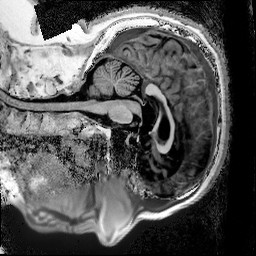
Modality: T1w
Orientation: sagittal
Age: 69
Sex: male
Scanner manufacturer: siemens
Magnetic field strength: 3 T
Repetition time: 5 s
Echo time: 0.00298 s